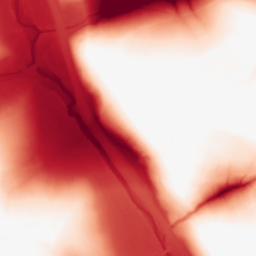
Category: morphological
Decomposition family: tophat
Decomposition parameters: size: 100
mode: black
Upsampling method: sinc_blackman
Upsampling parameters: scale: 2
kernel_size: 16
Upsampling scale: 2